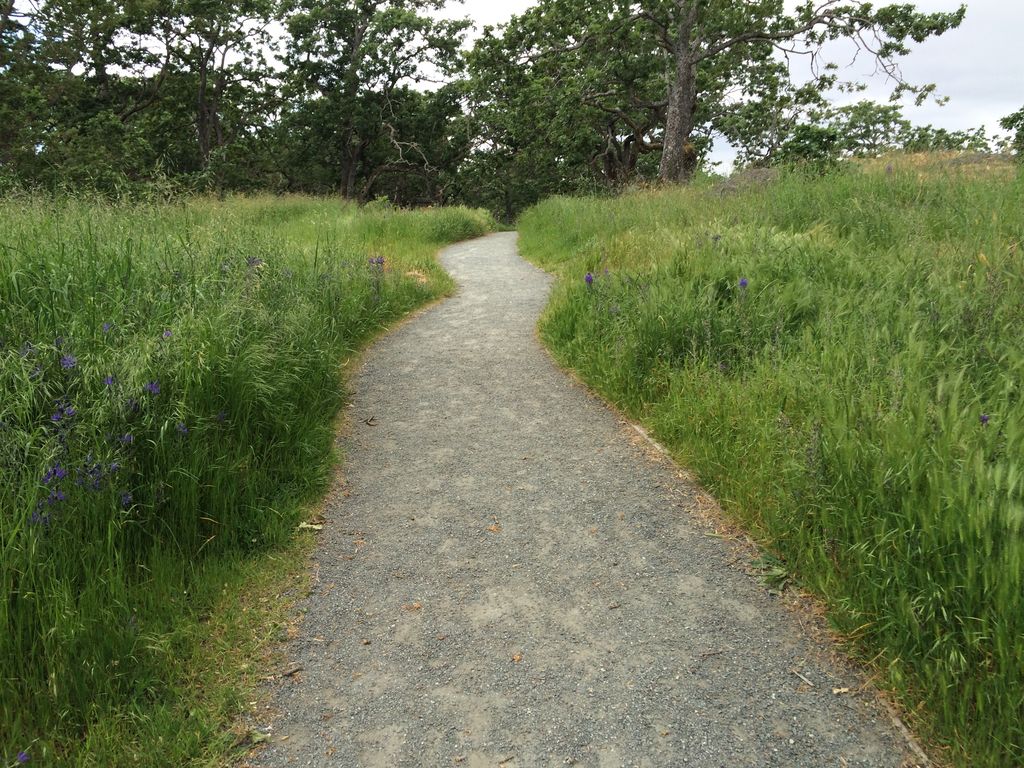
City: victoria